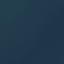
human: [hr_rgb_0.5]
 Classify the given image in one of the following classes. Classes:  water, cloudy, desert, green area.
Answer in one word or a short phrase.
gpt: water